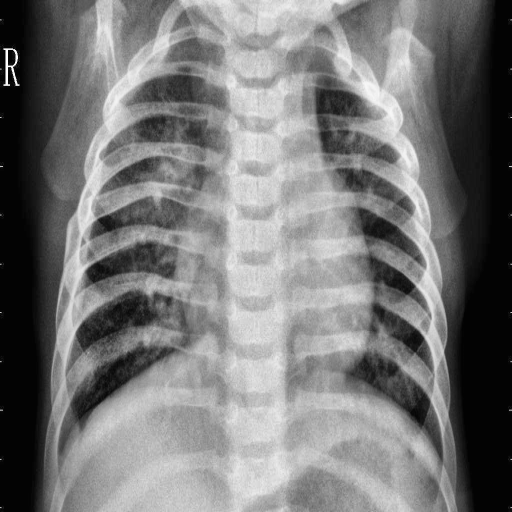
Finding: PNEUMONIA